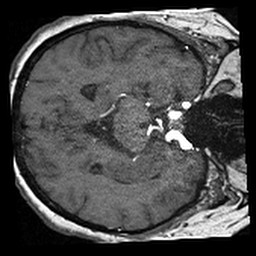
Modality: angio
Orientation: axial
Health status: ill
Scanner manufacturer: siemens
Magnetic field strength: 1.5 T
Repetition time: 0.026 s
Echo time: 0.006 s